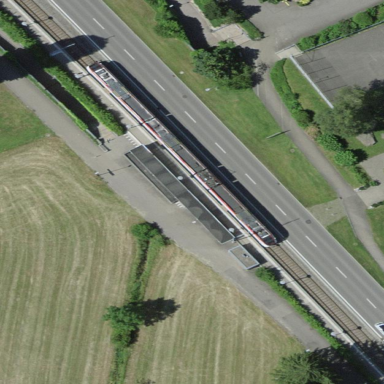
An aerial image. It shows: Platform for public transport at railway station.